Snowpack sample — Buffalo Mountain, Silverthorne, Colorado, USA (1/25/25, 10:11 AM MST)
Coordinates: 39.6222, -106.1139
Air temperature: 22 °F
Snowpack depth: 110 cm
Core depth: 40 cm
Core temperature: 46.4 °F
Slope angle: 12°, slope face: 102°
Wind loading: high
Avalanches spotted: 0
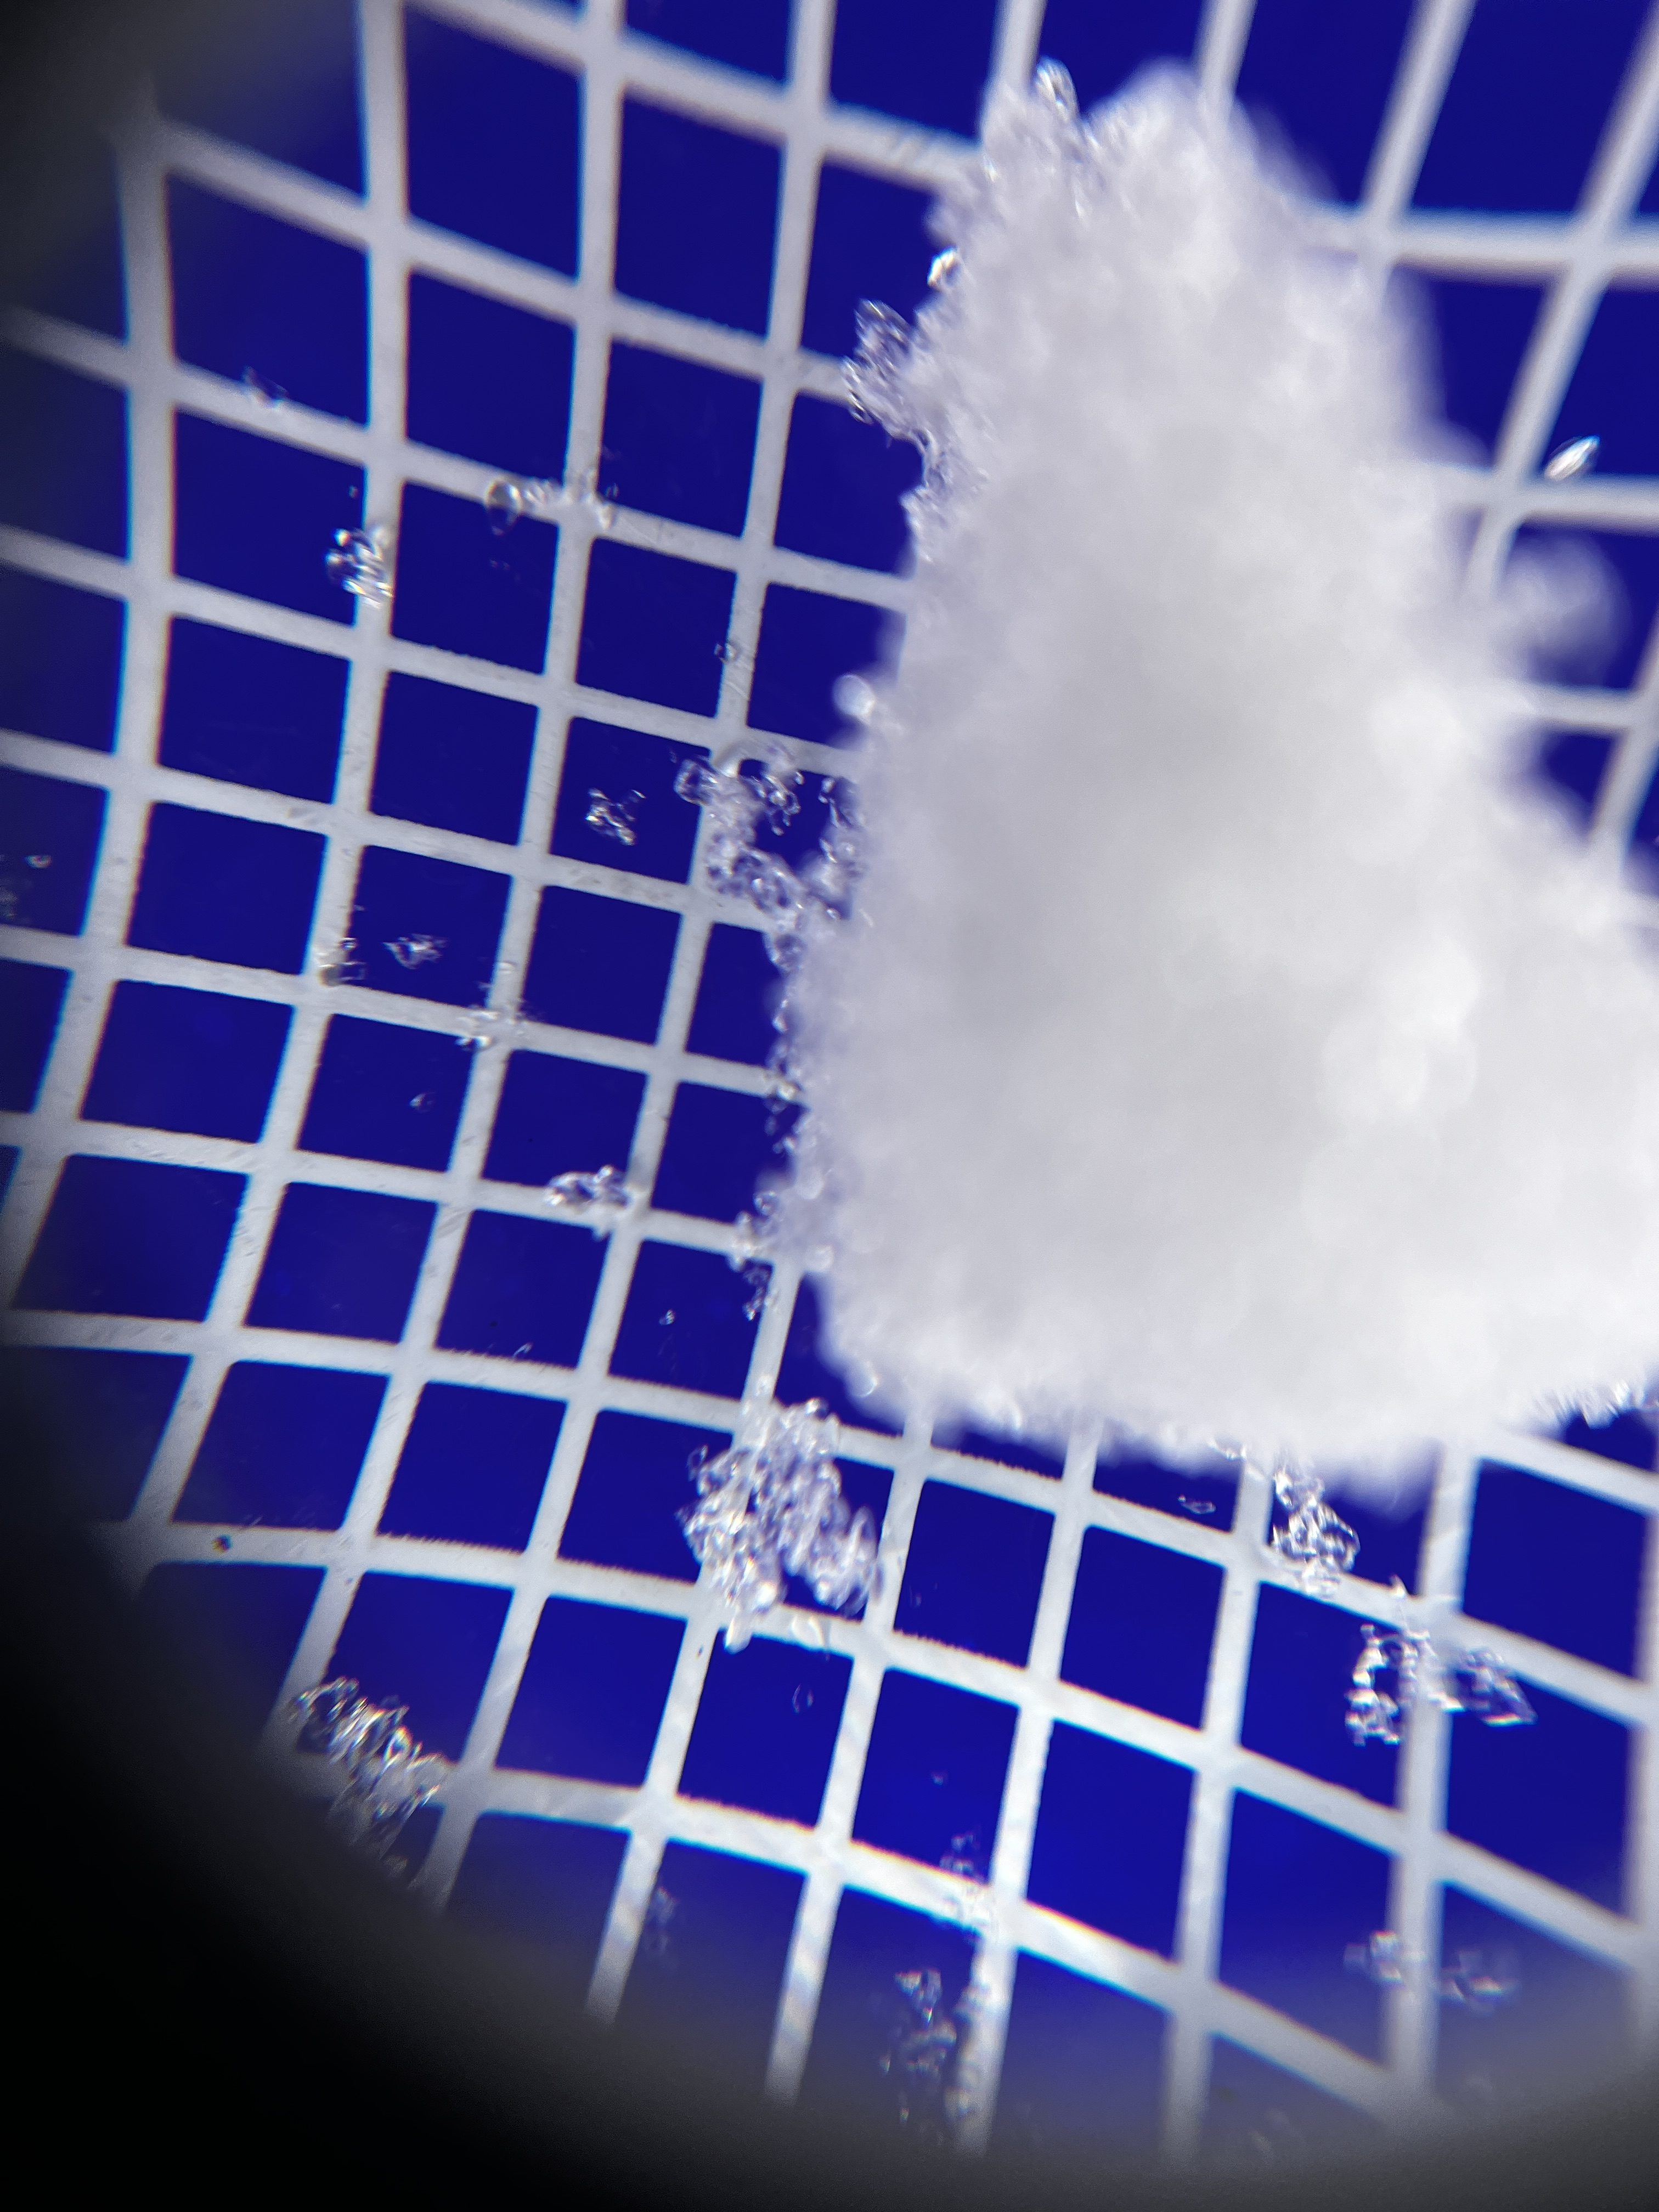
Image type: magnified_profile
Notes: No avalanches nearby, collected on the outskirts of a fire break 15 meters from the treeline, on way to Buffalo and Red Mountain